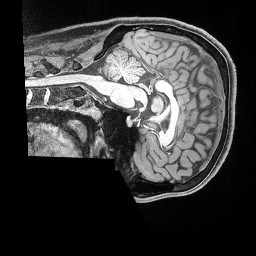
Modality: T1w
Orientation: sagittal
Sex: male
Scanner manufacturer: siemens
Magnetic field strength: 3 T
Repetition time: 2.53 s
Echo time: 0.00169 s